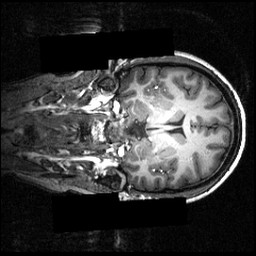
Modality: T1w
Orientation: coronal
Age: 25
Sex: female
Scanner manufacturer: siemens
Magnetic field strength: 3.951 T
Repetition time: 1.5 s
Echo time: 0.00335 s